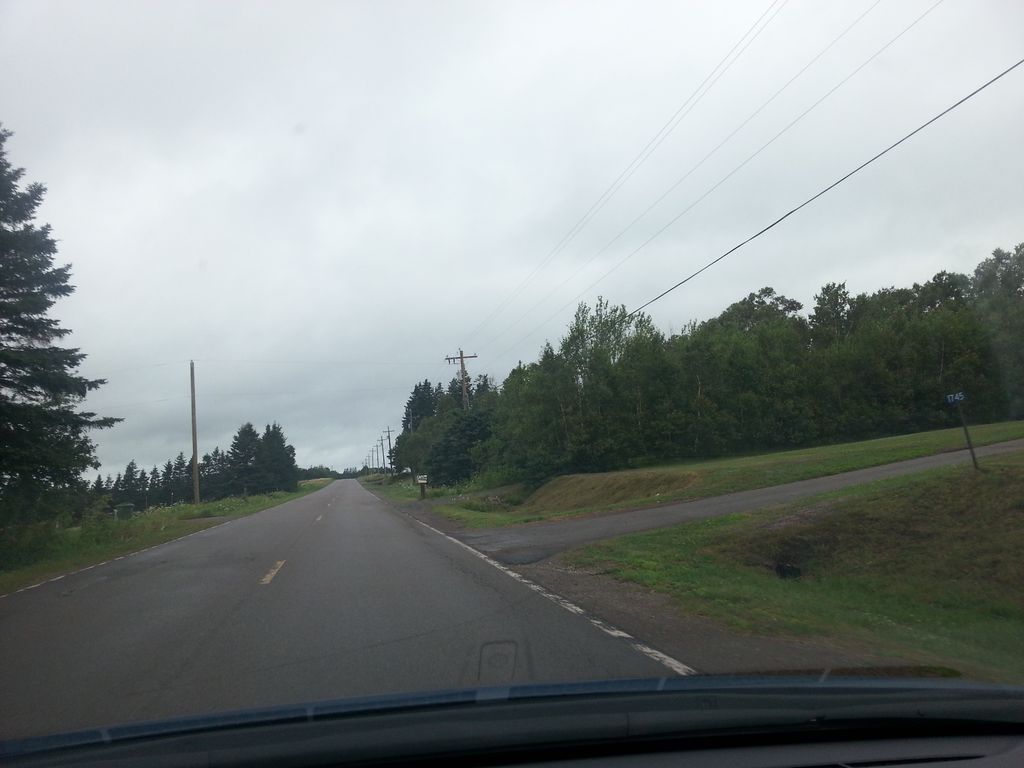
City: charlottetown